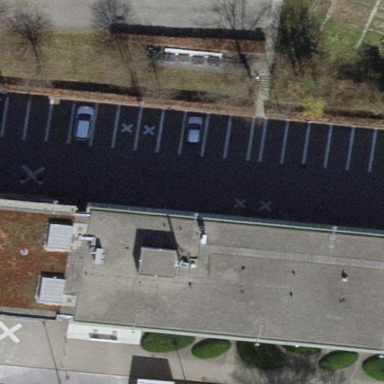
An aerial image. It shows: Government building with flat roof.